Question: How to correctly register clip-path so that the line is filled correctly that is, along the line and not from top to bottom as now. The screenshots show an example of filling in. On <URL>.
Screenshots:
<URL>
<URL>
Screenshot with problem:

Now clip-path its (For all code check <URL>:
'''
g.setAttribute('style', 'clip-path: polygon(0 0%, 100% 0%, 100% ${progress+0.8}%, 0% ${progress+0.8}%);')
'''
Please if you offer a solution show it on my example. Since my problem is specific and most just write without looking completely at the problem on <URL>.
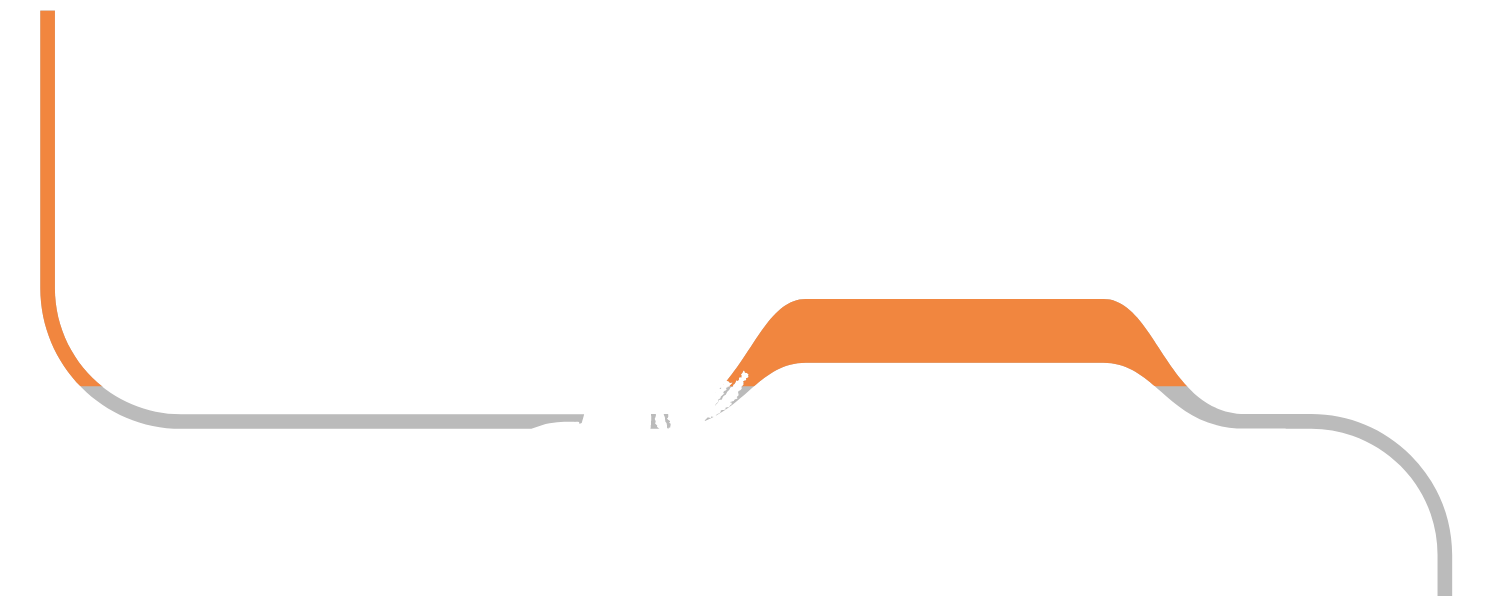
Answer: I have spent quite some time looking into this (few hours) and it is not so simple to solve. BUT I do have a solution. That said, the solution is also not so simple.
<URL>
Note, the blue polygon is just there to help explain what shape is being used for the clip-path of the group element '<g id="Line_Orange" >'
I did not attach this to the scroll event because I needed a way to work on the logic behind the clip-path polygon with the simplest set-up I could get and allow me to start and stop the 'setInterval()' to 'console.log()' out the current x and y values etc. to compute where the turns needed to occur etc.
The full example is here: <URL>
And the JavaScript is:
'''
var running = false;
const g = document.querySelector("#Line_Orange");
const g_clone = g.cloneNode(true);
const svg = document.querySelector("svg");
g_clone.id = "Line_Grey";
//svg.appendChild(g_clone);
svg.insertBefore(g_clone, svg.childNodes[0]);
g.setAttribute('clip-path', "polygon(0 0, 0 100, 250 100, 250 0)");
const polygon = document.querySelector("#polygon_mask");
let segment_num = 0;
var temp_arr = [];
var polygon_points_arr = [80, 0, 80, 0];
var polygon_points_str = "80 0 80 0";
const polygon_segments = [
{
n: 0, dir: 1, progress: "y", boost: 1, init_x_y: [80,0], index: [3,5],
points:[80, 0, 80, 250, 250, 250, 250, 0]
},
{
n: 1, dir: 1, progress: "y", boost: 2, init_x_y: [80,100], index: [3,null],
points:[80, 0, 80, 250, 250, 100, 250, 0]
},
{
n: 2, dir: 1, progress: "x", boost: 2, init_x_y: [80,250], index: [4,null],
points:[80, 0, 80, 250, 250, 250, 250, 100, 250, 100, 250, 0]
},
{
n: 3, dir: 1, progress: "x", boost: 1, init_x_y: [250,100], index: [4,6],
points:[80, 0, 80, 250, 450, 250, 450, 100, 250, 100, 250, 0]
},
{
n: 4, dir: 1, progress: "x", boost: 2, init_x_y: [700,100], index: [null,6],
points:[80, 0, 80, 250, 700, 250, 820, 100, 250, 100, 250, 0]
},
{
n: 5, dir: 1, progress: "y", boost: 2, init_x_y: [820,100], index: [null,9],
points:[80, 0, 80, 250, 700, 250, 700, 250, 820, 100, 820, 100, 250, 100, 250, 0]
},
{
n: 6, dir: 1, progress: "y", boost: 1, init_x_y: [820,250], index: [7,9],
points:[80, 0, 80, 250, 700, 250, 700, 250, 820, 100, 820, 100, 250, 100, 250, 0]
},
{
n: 7, dir: 1, progress: "y", boost: 2, init_x_y: [820,600], index: [null,9],
points:[80, 0, 80, 250, 700, 250, 700, 600, 820, 600, 820, 100, 250, 100, 250, 0]
},
{
n: 8, dir: -1, progress: "x", boost: 2, init_x_y: [820,750], index: [null,10],
points:[80, 0, 80, 250, 700, 250, 700, 600, 700, 600, 820, 750, 820, 750, 820, 100, 250, 100, 250, 0]
},
{
n: 9, dir: -1, progress: "x", boost: 1, init_x_y: [700,750], index: [8,10],
points:[80, 0, 80, 250, 700, 250, 700, 600, 700, 600, 820, 750, 820, 750, 820, 100, 250, 100, 250, 0]
},
{
n: 10, dir: -1, progress: "x", boost: 2, init_x_y: [150,600], index: [10,null],
points:[80, 0, 80, 250, 700, 250, 700, 600, 150, 600, 150, 600, 150, 750, 150, 750, 820, 750, 820, 100, 250, 100, 250, 0]
},
{
n: 11, dir: 1, progress: "y", boost: 2, init_x_y: [0,600], index: [11,null],
points:[80, 0, 80, 250, 700, 250, 700, 600, 0, 600, 0, 600, 150, 750, 150, 750, 820, 750, 820, 100, 250, 100, 250, 0]
},
{
n: 12, dir: 1, progress: "y", boost: 1, init_x_y: [0,750], index: [11,13],
points:[80, 0, 80, 250, 700, 250, 700, 600, 0, 600, 0, 600, 150, 750, 150, 750, 820, 750, 820, 100, 250, 100, 250, 0]
}
];
var progressY = 0;
var progressX = 80;
const velocity = 1;
var boost = 1;
var direction = 1;
var timeInterval; //to be started at a later time
function myTimer() {
//console.log(progress);
direction = polygon_segments[segment_num].dir;
polygon_points_arr = polygon_segments[segment_num].points;
//console.log("null == 0", null == 0);
var progress = polygon_segments[segment_num].progress == "x" ? progressX : progressY;
var first_index = polygon_segments[segment_num].index[0];
var second_index = polygon_segments[segment_num].index[1];
if (first_index != null){
polygon_points_arr[first_index] = progress;
}
if (second_index != null){
polygon_points_arr[second_index] = progress;
}
polygon_points_arr.map((child, index) => {
if (index % 2 == 0 && index < polygon_points_arr.length - 1){
return child + ",";
} else {
return child
}
});
temp_arr = polygon_points_arr.map((el, index, arr) => {
if ((index + 1) % 2 == 0 && index < arr.length - 1){
return el + ",";
} else {
return el;
}
});
polygon_points_str = temp_arr.join(" ");
console.log(polygon_points_str);
function incrementAndSetValues(){
segment_num +=1;
boost = polygon_segments[segment_num].boost;
progressX = polygon_segments[segment_num].init_x_y[0];
progressY = polygon_segments[segment_num].init_x_y[1];
}
if (progressY>= 10000) {
clearInterval(timeInterval);
} else {
if (segment_num == 0) {
progressY += (velocity * boost * direction);
if (progressY >= 100) {
incrementAndSetValues()
}
} else if (segment_num == 1){
progressY += (velocity * boost * direction);
if (progressY >= 250) {
incrementAndSetValues()
}
console.log(segment_num);
} else if (segment_num == 2){
progressX += (velocity * boost * direction);
if (progressX >= 250) {
incrementAndSetValues()
}
} else if (segment_num == 3){
progressX += (velocity * boost * direction);
if (progressX >= 700) {
incrementAndSetValues()
}
} else if (segment_num == 4){
progressX += (velocity * boost * direction);
if (progressX >= 820) {
incrementAndSetValues()
}
} else if (segment_num == 5){
progressY += (velocity * boost * direction);
if (progressY >= 250) {
incrementAndSetValues()
}
} else if (segment_num == 6){
progressY += (velocity * boost * direction);
if (progressY >= 600) {
incrementAndSetValues()
}
} else if (segment_num == 7){
progressY += (velocity * boost * direction);
if (progressY >= 750) {
incrementAndSetValues()
}
} else if (segment_num == 8){
progressX += (velocity * boost * direction);
if (progressX <= 700) {
incrementAndSetValues()
}
} else if (segment_num == 9){
progressX += (velocity * boost * direction);
if (progressX <= 150) {
incrementAndSetValues()
}
} else if (segment_num == 10){
progressX += (velocity * boost * direction);
if (progressX <= 0) {
incrementAndSetValues()
}
} else if (segment_num == 11){
progressY += (velocity * boost * direction);
if (progressY >= 750) {
incrementAndSetValues()
}
} else if (segment_num == 12){
progressY += (velocity * boost * direction);
}
}
//console.log(segment_num);
g.setAttribute('clip-path', 'polygon(${polygon_points_str})');
polygon.setAttribute('points', polygon_points_str);
}
function myStopFunction() {
console.log("stop X,Y", progressX, progressY);
document.querySelector("#start").removeAttribute('disabled', true);
document.querySelector("#stop").setAttribute('disabled', true);
clearInterval(timeInterval);
running = false;
}
function myStartFunction() {
timeInterval = setInterval(myTimer, 10);
document.querySelector("#start").setAttribute('disabled', true);
document.querySelector("#stop").removeAttribute('disabled', true);
running = true;
}
document.querySelector("#start").addEventListener('click', myStartFunction);
document.querySelector("#stop").addEventListener('click', myStopFunction);
document.addEventListener('keydown', function(e){
console.log(e.code);
if (e.code == "Enter"){
if (running){
myStopFunction();
} else {
myStartFunction();
}
}
});
document.querySelector("#reset").addEventListener('click', function(){
progressY = 0.00;
progressX = 0.00;
segment_num = 0;
myTimer();
document.querySelector("#start").removeAttribute('disabled', true);
document.querySelector("#stop").removeAttribute('disabled', true);
});
document.addEventListener('DOMContentLoaded',
function(){
const g_grey = document.querySelector("#Line_Grey");
//console.log(g_grey);
const grey_paths = g_grey.querySelectorAll("path, polygon");
for (i = 0; i< grey_paths.length; i++) {
//console.log(grey_paths[i]);
if (grey_paths[i].getAttribute('fill') == "none"){
//do nothing
} else if (grey_paths[i].getAttribute('fill') != "#bbbbbb"){
//must be orange, change to grey
grey_paths[i].setAttribute('fill',"#bbbbbb");
}
}
myTimer();
}, false);
'''
And the most important part of the JavaScript is this array:
'''
const polygon_segments = [
{
n: 0, dir: 1, progress: "y", boost: 1, init_x_y: [80,0], index: [3,5],
points:[80, 0, 80, 250, 250, 250, 250, 0]
}, ...
'''
There is a segment for each segment of the polygon, as it grows and becomes more complex.
This diagram should help explain that a little bit:
<URL>
And this one, explaining how the polygon increases in the number of points:
<URL>